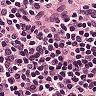
Metastatic tissue present: no